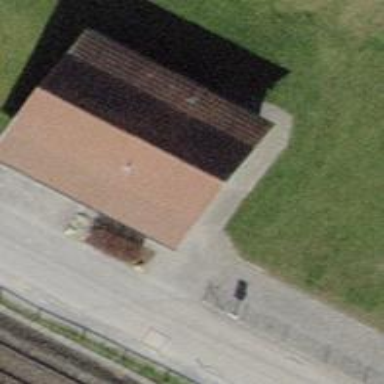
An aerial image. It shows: Toilets are available here.